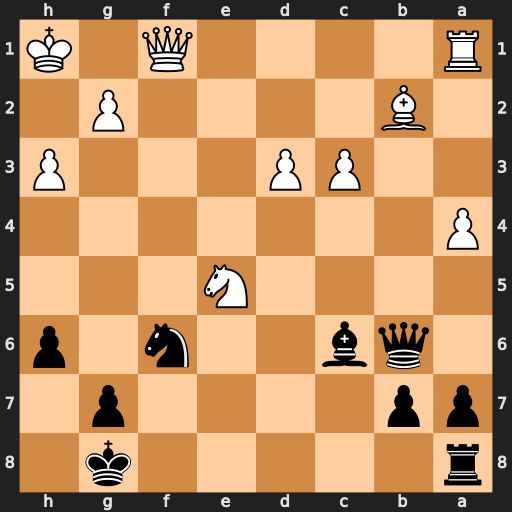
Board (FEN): r5k1/pp4p1/1qb2n1p/4N3/P7/2PP3P/1B4P1/R4Q1K
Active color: b
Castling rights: -
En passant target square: -
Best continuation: Qxb2 Nxc6 bxc6